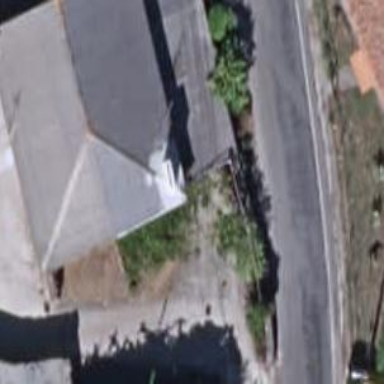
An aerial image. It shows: Shed.